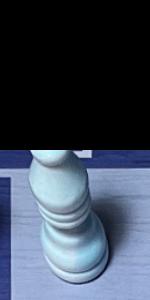
Label: Bishop_White